Question: I want to show the corresponding page when mouse cursor hover on the tab of a 'QTabWidget'.

For example, when the mouse cursor hover on tab 'page2' here , I hope the 'QTabWidget' shows the corresponding page automatically instead of clicking. How to implement this feature?
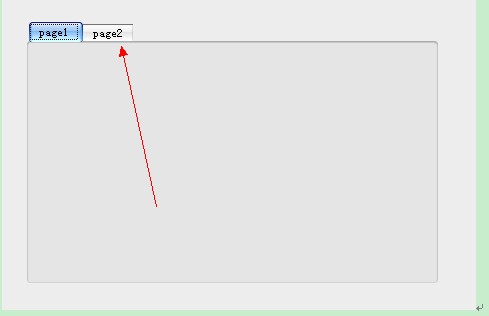
Answer: You may try adding an event filter on the QTabWidget object's QTabBar in order to trap the mouse move event. In the filter handler, use QTabBar::tabAt( QPoint ) to find which tab is below the cursor. Set up a timer when the cursor first enters a given tab, reset time when cursor leaves it. When the timer fires, switch active tabs.